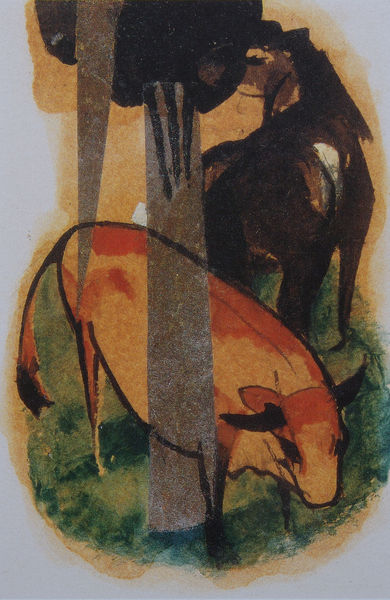
Titel: Rotes Pferd und gelbes Rind (Schwarzbraunes Pferd und gelbes Rind)
Künstler: Franz Marc
Standort: München
Institution: Städtische Galerie im Lenbachhaus
Schlagwörter: baum, dunkel, gemälde, himmel, kopf, körper, schatten, weiß, aquarell, bäume, gelb, grün, kubismus, ocker, ausschnitt, braun, bunt, grau, köpfe, orange, rücken, schwarz, zeichnung, blick, gras, rasen, rot, tier, tiere, wiese, beige, expressionismus, augen, horn, baumstamm, kühe, natur, stamm, vieh, weide, kontrast, wald, pferd, pferde, beine, mähne, schwanz, schweif, papier, komplementär, umrisse, zwei, abstrakt, modern, farbe, grafik, grasen, kuh, rind, wasserfarbe, linien, stämme, essen, streifen, transparenz, baumkrone, abstraktion, silhouetten, rinder, schwein, draufsicht, kontur, konturen, franz, flecken, karton, expressiv, lanschaft, ross, fressen, ölskizze, fleckig, hörner, bulle, ochse, stier, ziege, blauer reiter, expression, hengst, farbigkeit, gel, zeichung, terrakotta, quarell, franz marc, marc, marx, ockse, acryll, dünner farbauftrag, huftier, schablonentechnik, papierarbeit, vorn, aqaurell, schwein ferd, baum pferd